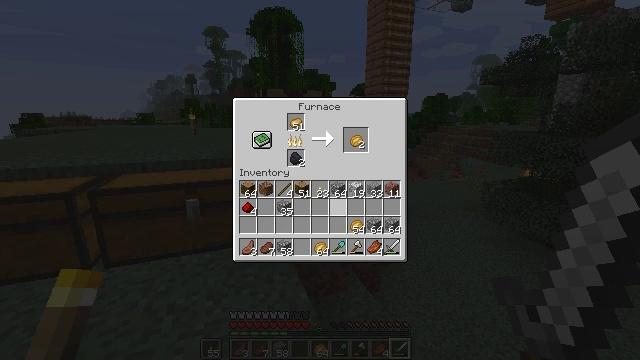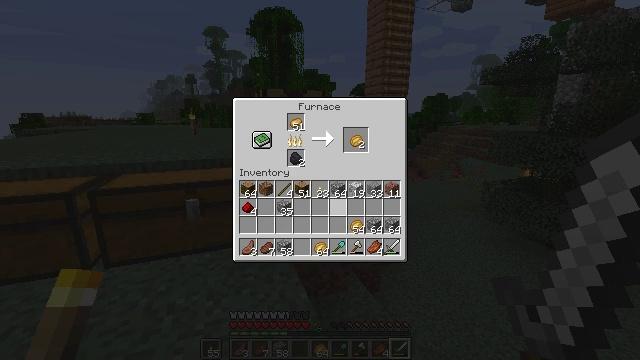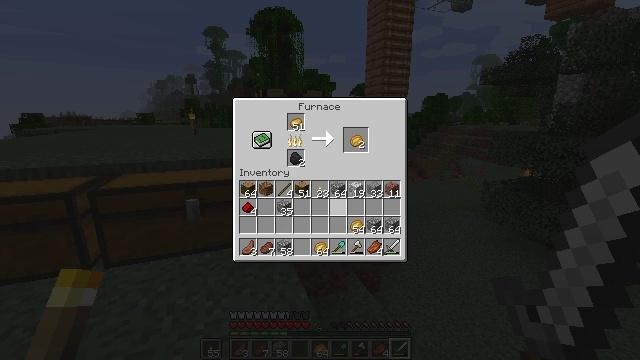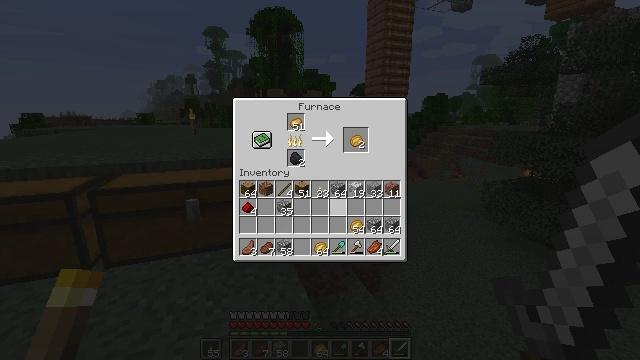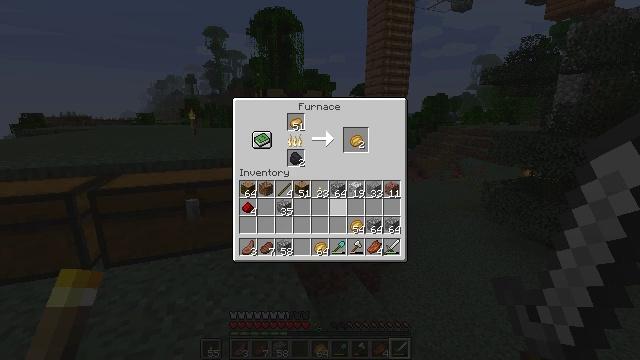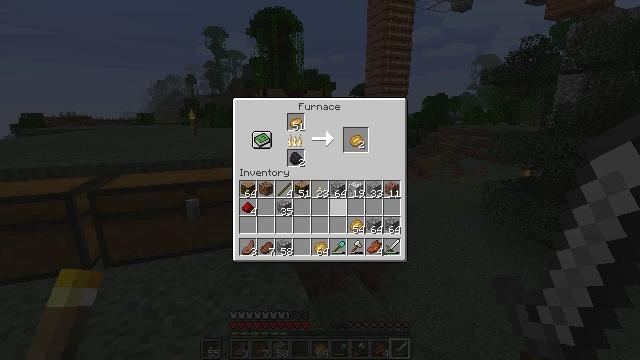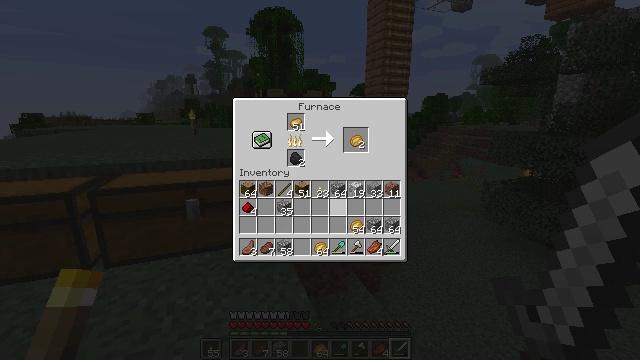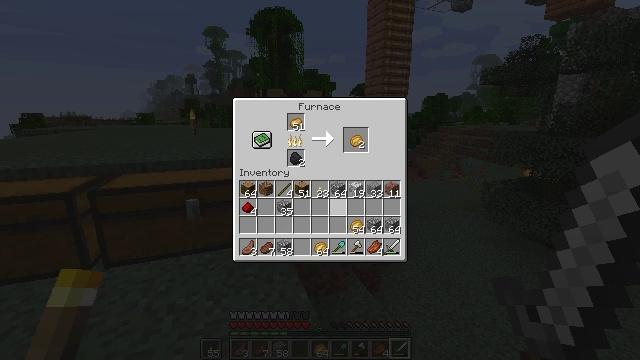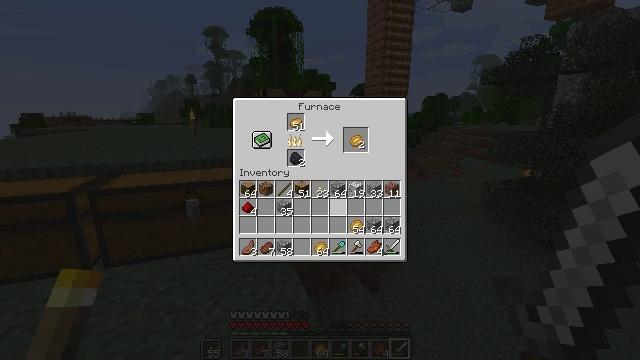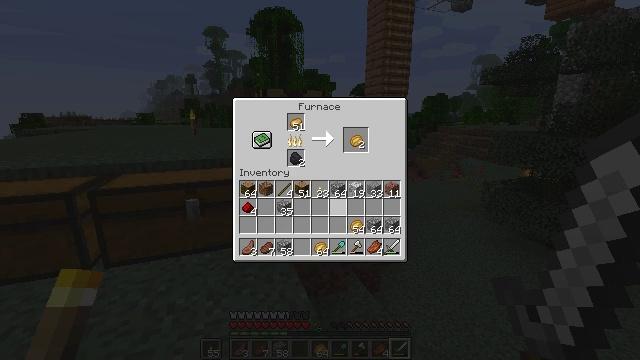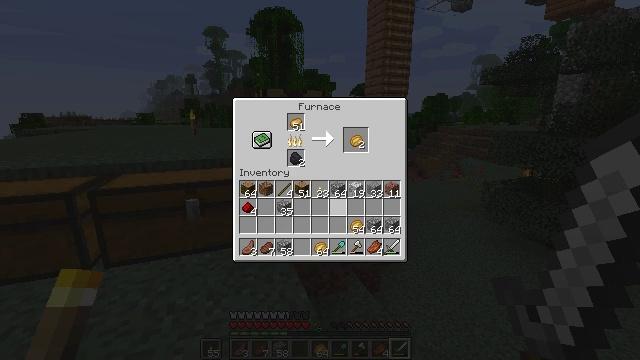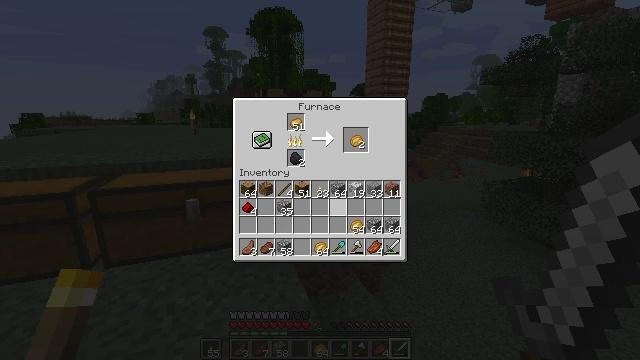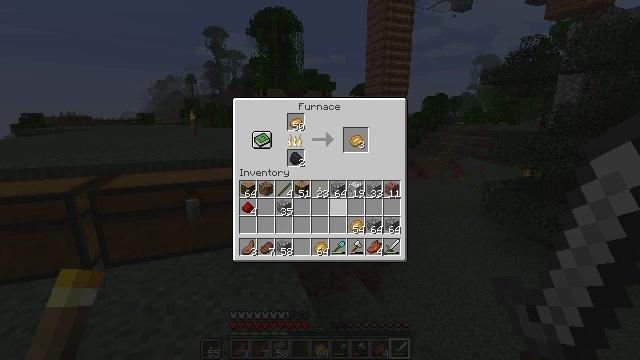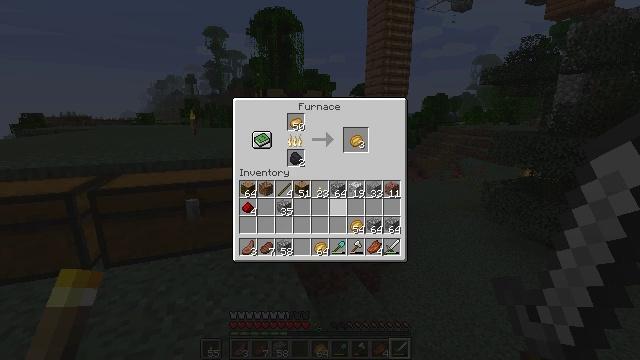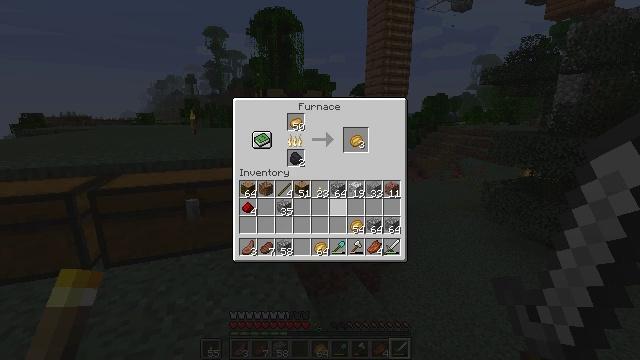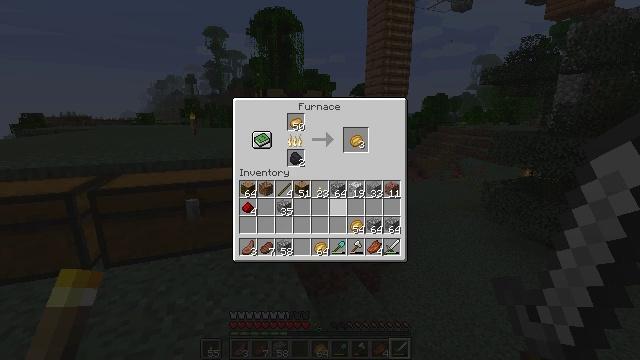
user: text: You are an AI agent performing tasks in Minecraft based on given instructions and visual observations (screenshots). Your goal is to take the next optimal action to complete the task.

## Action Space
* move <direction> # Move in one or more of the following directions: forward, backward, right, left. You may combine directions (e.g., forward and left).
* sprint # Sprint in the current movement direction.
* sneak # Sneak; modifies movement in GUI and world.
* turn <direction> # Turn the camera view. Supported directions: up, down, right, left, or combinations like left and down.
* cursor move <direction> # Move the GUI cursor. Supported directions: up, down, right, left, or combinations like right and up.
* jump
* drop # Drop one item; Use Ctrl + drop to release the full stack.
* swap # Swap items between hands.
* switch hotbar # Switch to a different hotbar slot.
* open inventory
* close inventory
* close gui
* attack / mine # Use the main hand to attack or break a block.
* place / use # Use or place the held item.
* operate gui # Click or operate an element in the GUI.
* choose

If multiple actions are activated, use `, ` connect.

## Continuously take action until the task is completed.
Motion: motion action
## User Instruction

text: Bake a potato to get a baked potato.
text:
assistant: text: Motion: no_op
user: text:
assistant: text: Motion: no_op
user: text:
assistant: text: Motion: no_op
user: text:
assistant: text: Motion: no_op
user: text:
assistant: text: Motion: no_op
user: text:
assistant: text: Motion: no_op
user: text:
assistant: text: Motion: no_op
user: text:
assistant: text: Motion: no_op
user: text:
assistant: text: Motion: no_op
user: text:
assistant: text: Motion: no_op
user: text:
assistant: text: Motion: no_op
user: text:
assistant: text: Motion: no_op
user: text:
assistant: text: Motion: no_op
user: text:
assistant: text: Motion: no_op
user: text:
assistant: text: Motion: no_op
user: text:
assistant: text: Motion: no_op
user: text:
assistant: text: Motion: no_op
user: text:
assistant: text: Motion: no_op
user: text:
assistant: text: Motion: no_op
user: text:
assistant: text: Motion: no_op
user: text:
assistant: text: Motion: no_op
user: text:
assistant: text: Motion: no_op
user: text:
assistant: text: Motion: no_op
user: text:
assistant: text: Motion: no_op
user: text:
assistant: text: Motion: no_op
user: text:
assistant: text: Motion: no_op
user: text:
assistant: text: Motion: no_op
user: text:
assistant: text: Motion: no_op
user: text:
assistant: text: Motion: no_op
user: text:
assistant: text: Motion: no_op